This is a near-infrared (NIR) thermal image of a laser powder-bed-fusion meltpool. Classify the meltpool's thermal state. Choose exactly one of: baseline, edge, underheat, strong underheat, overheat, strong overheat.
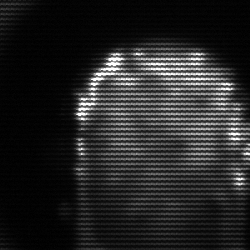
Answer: baseline